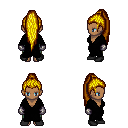
a pixel art fantasy rpg character, female body template, human, dark skin, black robe, teal pants, blonde extra-long topknot hairstyle, metal gloves, black shoes, four views (front, back, left, right), 2x2 character sprite sheet, small pixel art, hard edges, no anti-aliasing